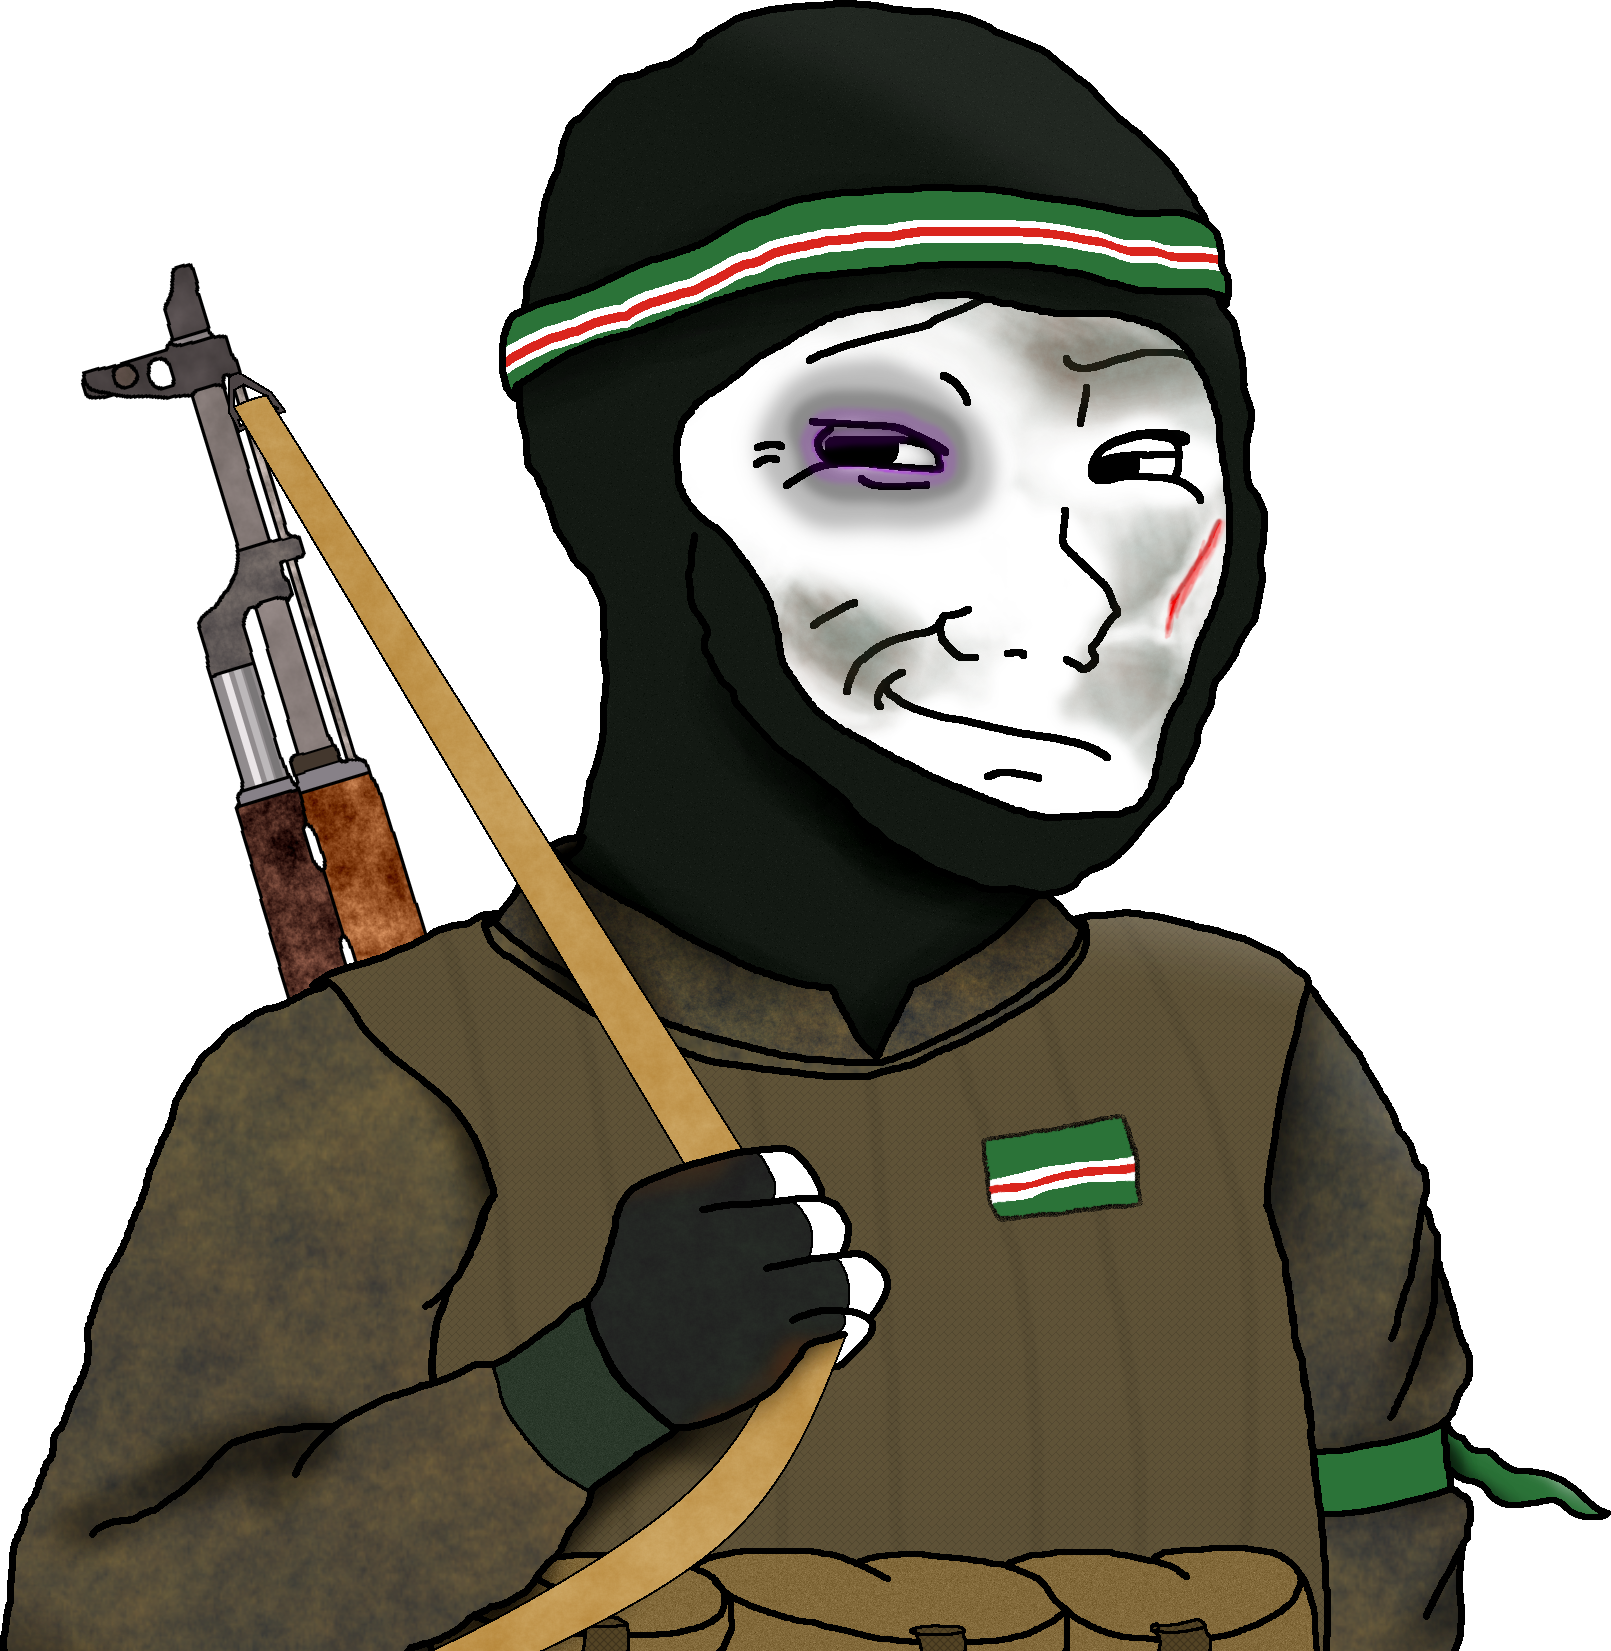
Label: 5_Smugjak